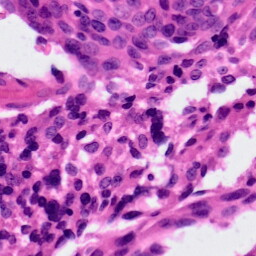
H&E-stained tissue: Ovarian